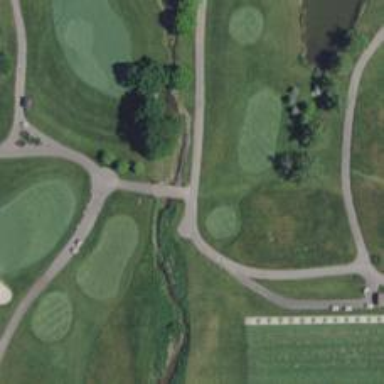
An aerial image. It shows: Service road designated as golf cart path.